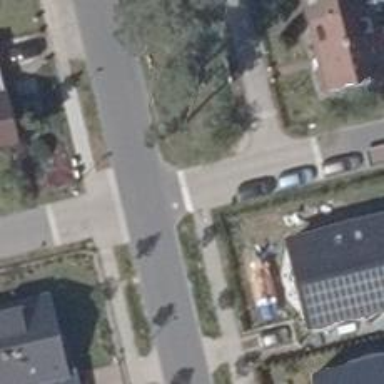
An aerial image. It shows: Sidewalk along the footway.